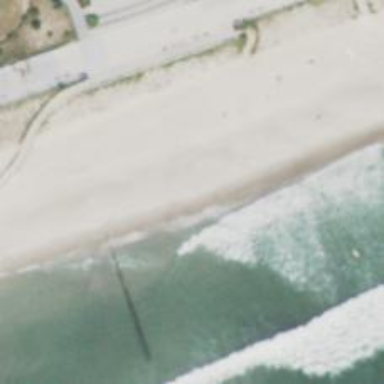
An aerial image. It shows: Lifeguard station.